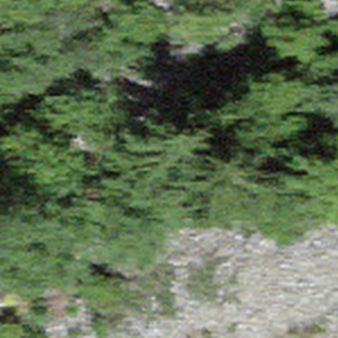
Label: other